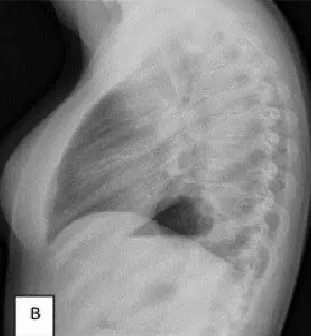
(A and B) Chest radiograph PA and lateral showing left lung
collapse (left hemithorax homogenous opacity with volume loss).
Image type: radiology (x_ray)